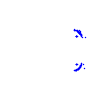
Particle: pion